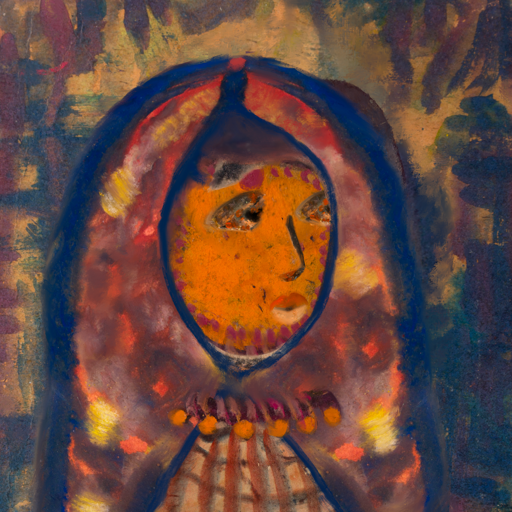
Background: InTheSun, Head And Neck Side: Doll_w_Hair, Face Side: Gypsy_Queen, Bust: Orphan, Hair Side: Childish, Head Accessory: Mother_And_Son_Mother_Scarf, Second Necklace: Blank, Necklace: Doll, Baby: Blank